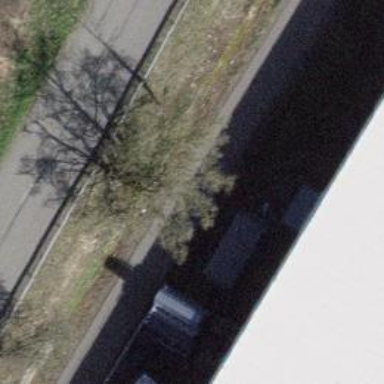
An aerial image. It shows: Asphalt path parallel to abandoned railway.